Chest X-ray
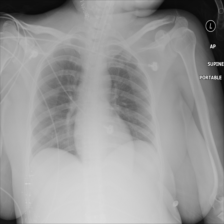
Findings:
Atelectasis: negative
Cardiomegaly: negative
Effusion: negative
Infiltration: negative
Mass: negative
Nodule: negative
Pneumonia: negative
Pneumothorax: negative
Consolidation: negative
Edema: negative
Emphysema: negative
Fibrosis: negative
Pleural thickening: negative
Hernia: negative